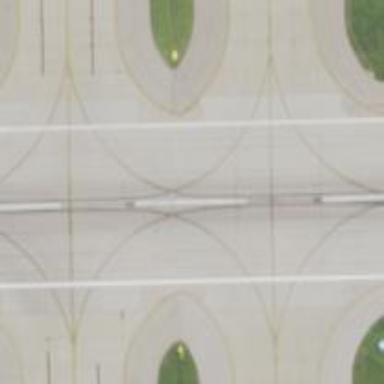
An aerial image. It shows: Image of taxiway at airport.